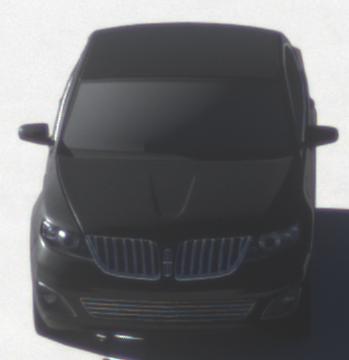
Make: Lincoln
Model: MKS
Detailed model: -
Model produced from: 2008
Model produced until: 2011
Doors: 4
Color: black
Road condition: dry road
Daytime: morning or afternoon
Contrast: high contrast